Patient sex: M
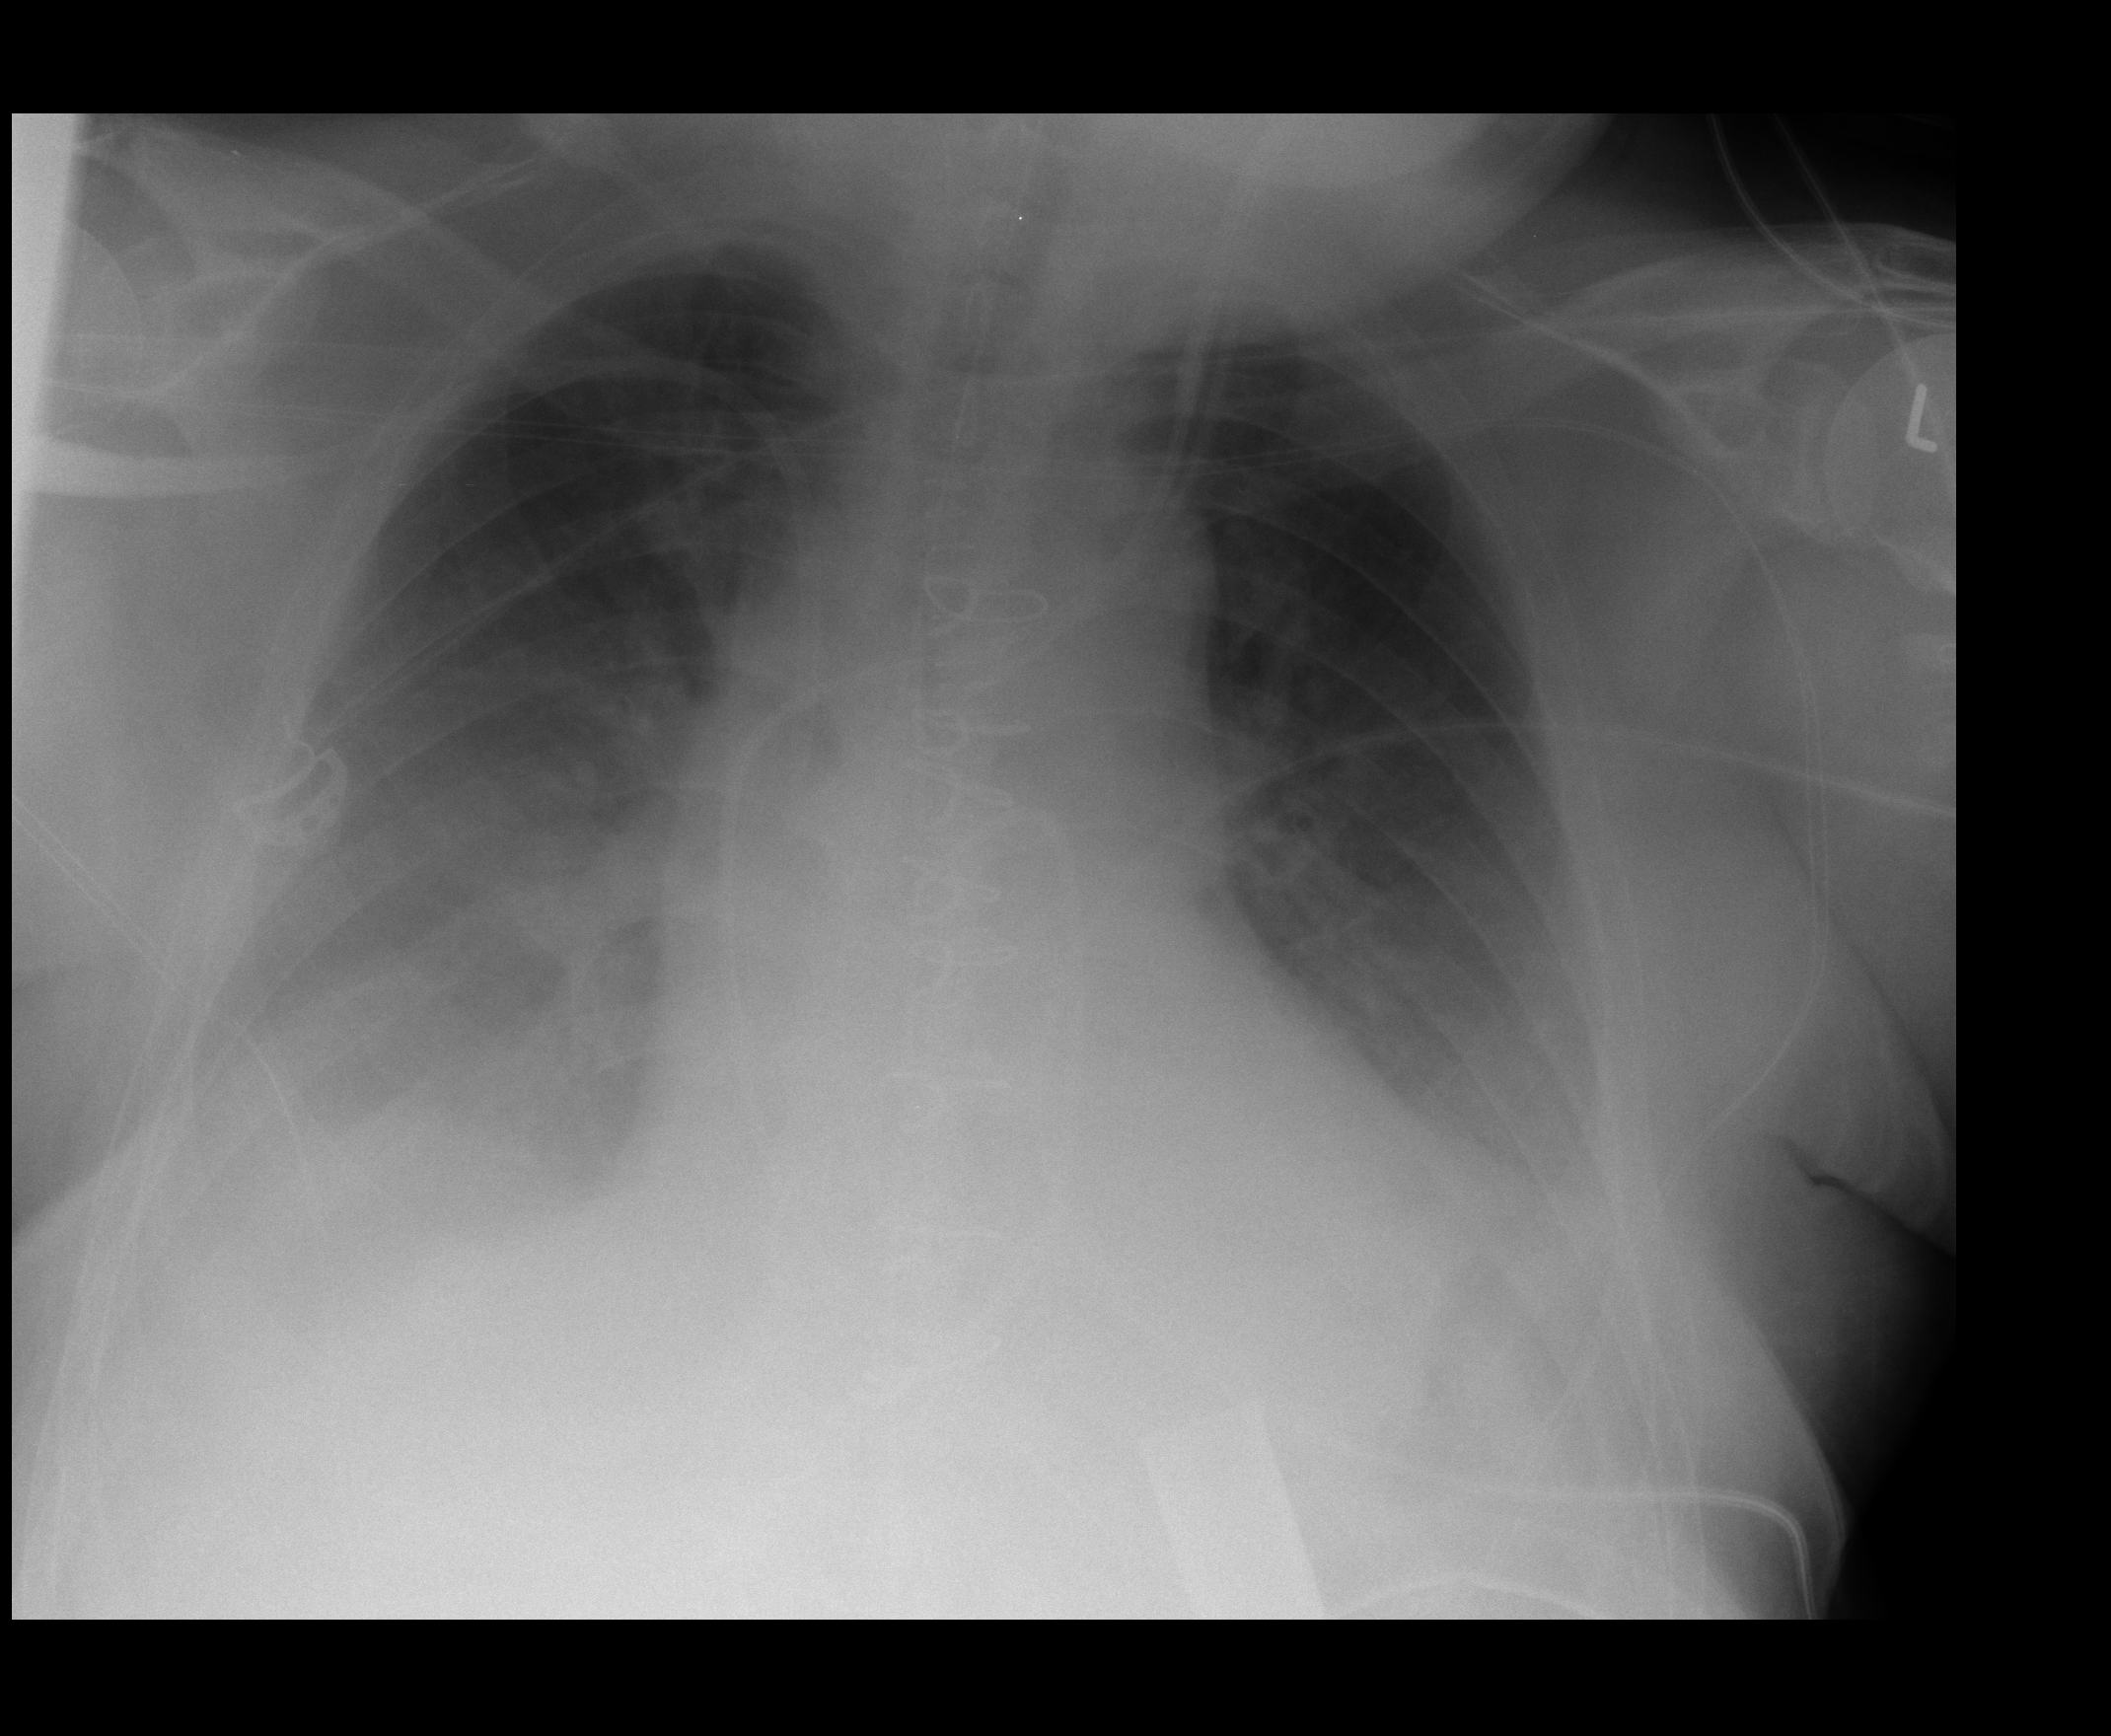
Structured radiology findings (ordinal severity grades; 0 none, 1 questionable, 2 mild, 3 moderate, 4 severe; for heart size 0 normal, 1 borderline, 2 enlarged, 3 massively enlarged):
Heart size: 1
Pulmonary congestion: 2
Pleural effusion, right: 3
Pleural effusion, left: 2
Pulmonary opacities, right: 1
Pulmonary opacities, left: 0
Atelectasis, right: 3
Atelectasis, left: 3